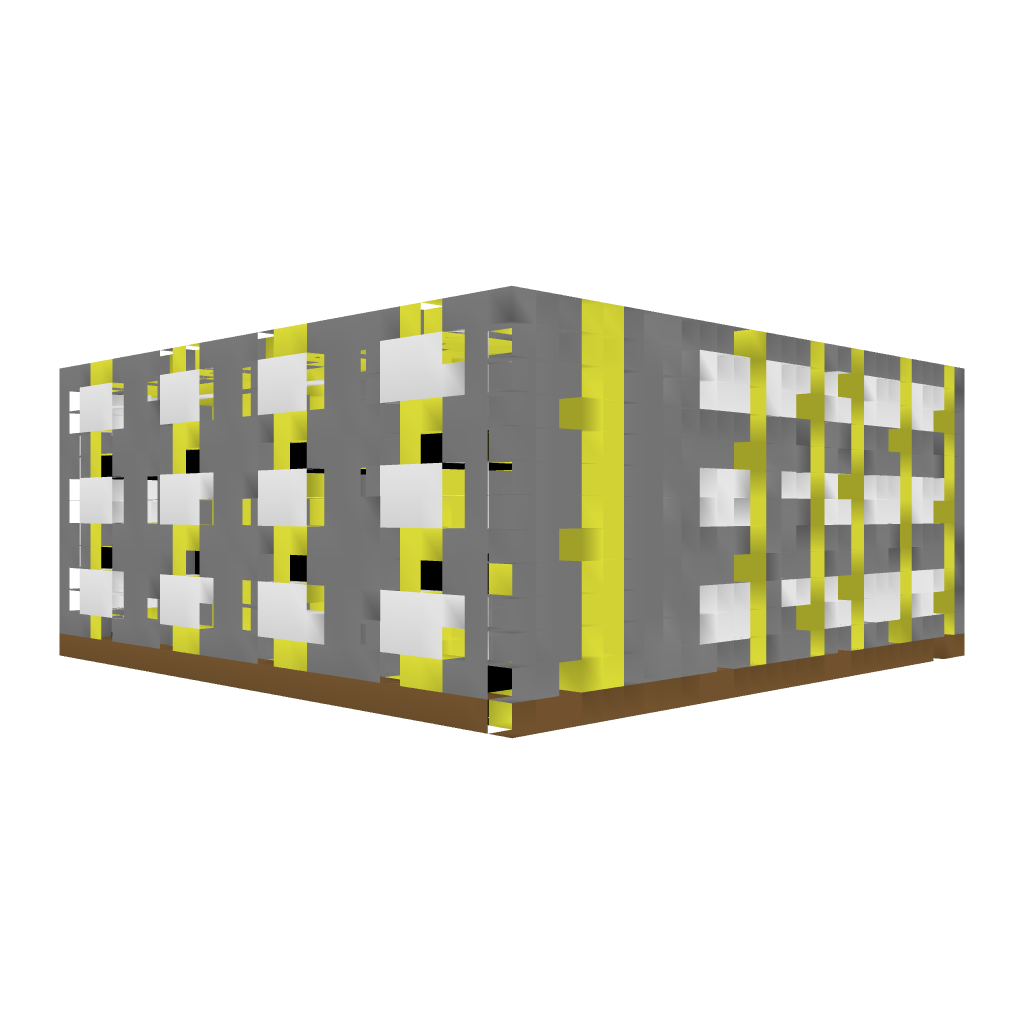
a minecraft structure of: Donator Room cool large yellow building with a few white glass windows ground of 1 block